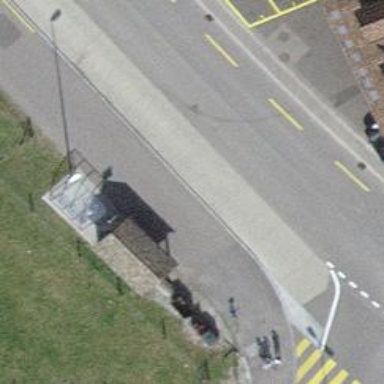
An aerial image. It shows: Bus stop equipped with public transport stop position.